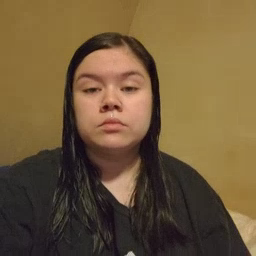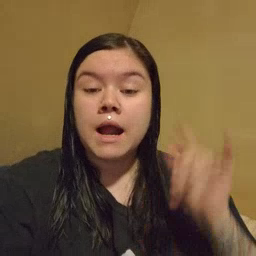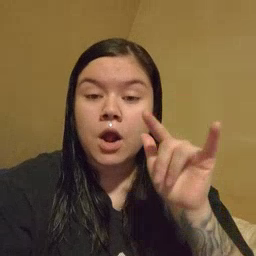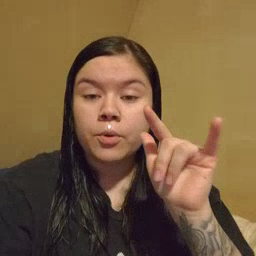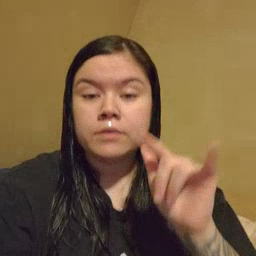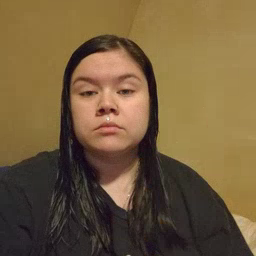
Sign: airplane